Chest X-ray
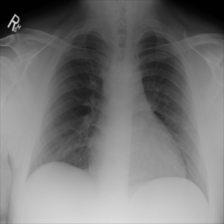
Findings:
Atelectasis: negative
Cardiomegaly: negative
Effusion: negative
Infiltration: negative
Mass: negative
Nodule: negative
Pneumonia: negative
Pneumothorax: negative
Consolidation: negative
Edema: negative
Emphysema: negative
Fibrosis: negative
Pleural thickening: negative
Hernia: negative